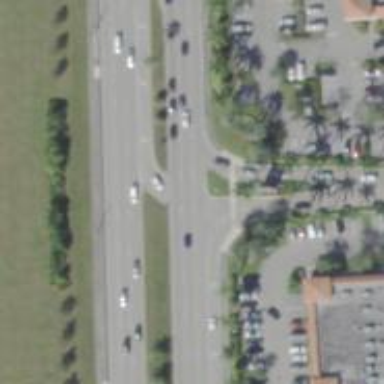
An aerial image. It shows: Asphalt road with primary link designation.